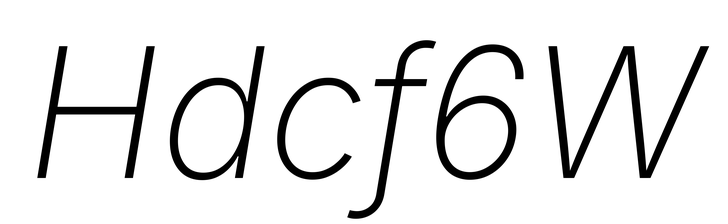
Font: Inter-Italic_ExtraLight_Italic